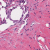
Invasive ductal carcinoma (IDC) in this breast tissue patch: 0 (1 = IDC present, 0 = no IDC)